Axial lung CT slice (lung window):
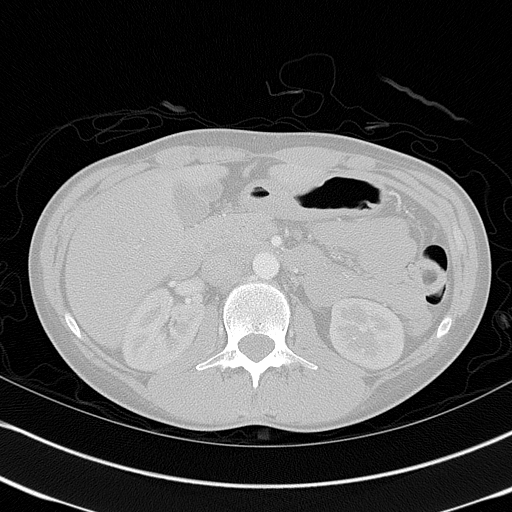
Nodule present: no